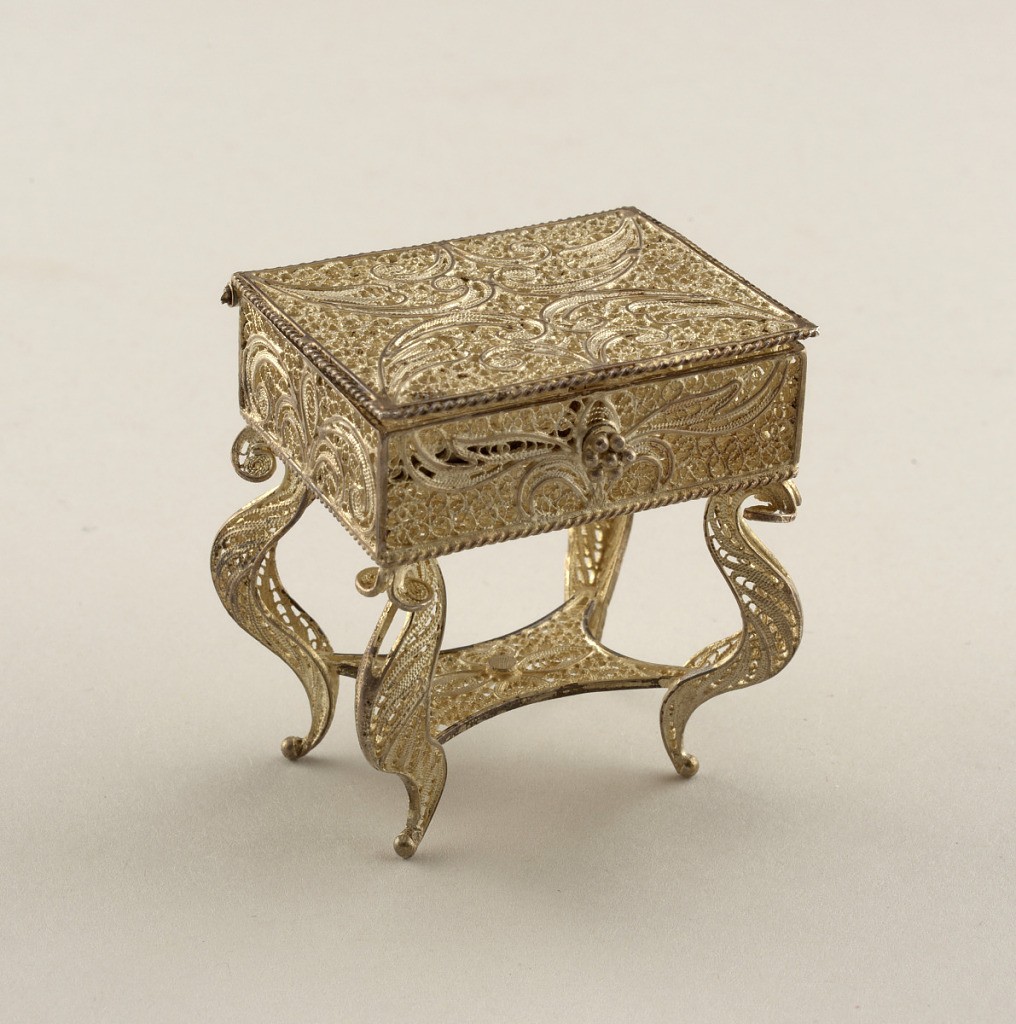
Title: Table
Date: mid-19th century
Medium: Silver filigree
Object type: Miniature
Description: Rectangular hinged top, opens when knob at front is pressed. Console legs joined by an oblong stretcher with incurved edges. Small ball feet.